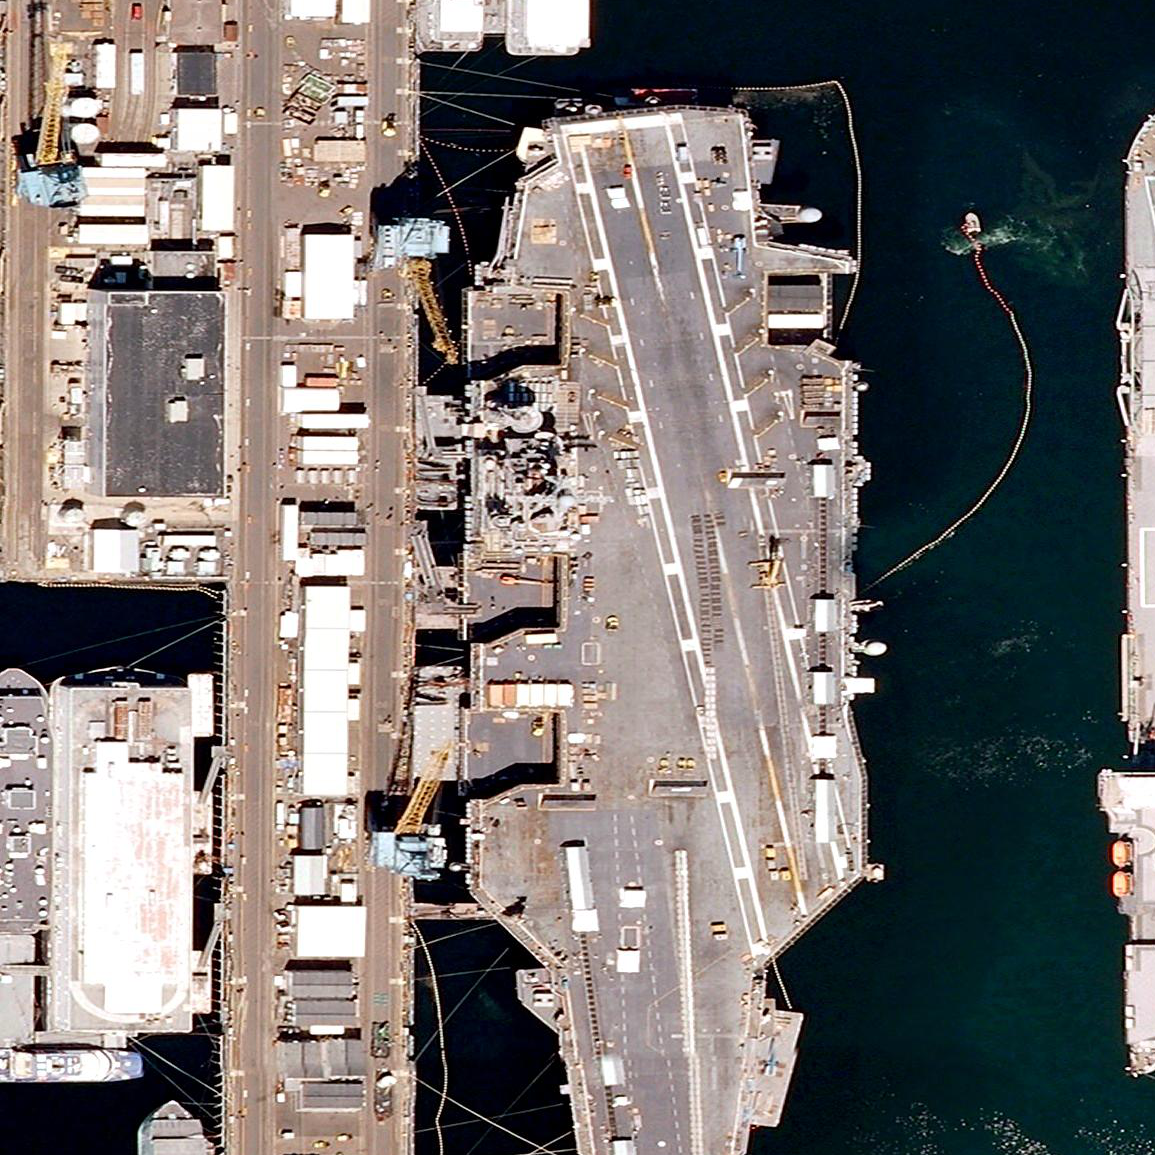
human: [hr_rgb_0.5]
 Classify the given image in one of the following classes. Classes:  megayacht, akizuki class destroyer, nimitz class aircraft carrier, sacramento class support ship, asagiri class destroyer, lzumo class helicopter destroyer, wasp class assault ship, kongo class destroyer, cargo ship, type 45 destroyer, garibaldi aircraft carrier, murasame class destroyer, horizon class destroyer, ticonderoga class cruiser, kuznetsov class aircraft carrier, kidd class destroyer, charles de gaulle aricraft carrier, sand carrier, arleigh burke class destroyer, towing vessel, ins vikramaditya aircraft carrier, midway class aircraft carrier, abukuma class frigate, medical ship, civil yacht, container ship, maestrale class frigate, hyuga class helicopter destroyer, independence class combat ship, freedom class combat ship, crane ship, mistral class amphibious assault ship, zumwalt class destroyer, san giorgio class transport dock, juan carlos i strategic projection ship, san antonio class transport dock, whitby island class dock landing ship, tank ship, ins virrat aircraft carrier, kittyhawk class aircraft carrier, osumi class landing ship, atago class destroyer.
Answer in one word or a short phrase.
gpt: Nimitz class aircraft carrier